Question: I have integrated radar-chart-d3 in my project and i want to add a link to each node of it so that onclick of it i can display the record details.please help.
<URL>
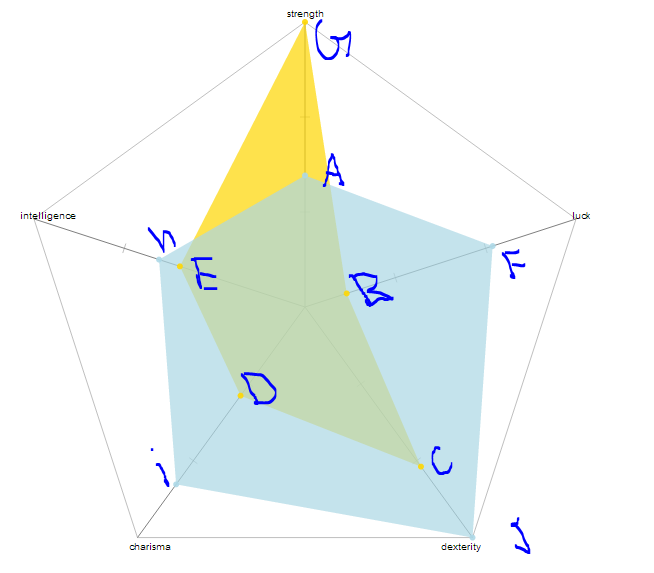
Answer: Since the radar chart implementation you are using is black boxed, I'd add the links after it renders:
'''
// this "circles" are where you want your links
svg.selectAll('.circle').each(function(d,i){
// get the parent of each circle, we'll append the link to this
var par = d3.select(this.parentNode);
// create the link and text
par.append("a")
.attr("xlink:href", "http://www.google.com")
.attr("target","_blank")
.append("text")
.attr("transform", "translate("+ (d[0].x) +","+ (d[0].y) +")") // where to place it!
.text("this is a link");
});
'''
Example <URL>.